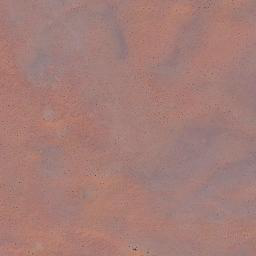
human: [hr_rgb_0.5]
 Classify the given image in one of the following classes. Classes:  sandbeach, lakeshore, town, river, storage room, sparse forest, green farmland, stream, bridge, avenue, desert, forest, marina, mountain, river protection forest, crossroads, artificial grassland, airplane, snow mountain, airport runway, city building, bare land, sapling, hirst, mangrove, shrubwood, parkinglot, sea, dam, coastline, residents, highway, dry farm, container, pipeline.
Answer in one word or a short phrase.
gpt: desert